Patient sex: M
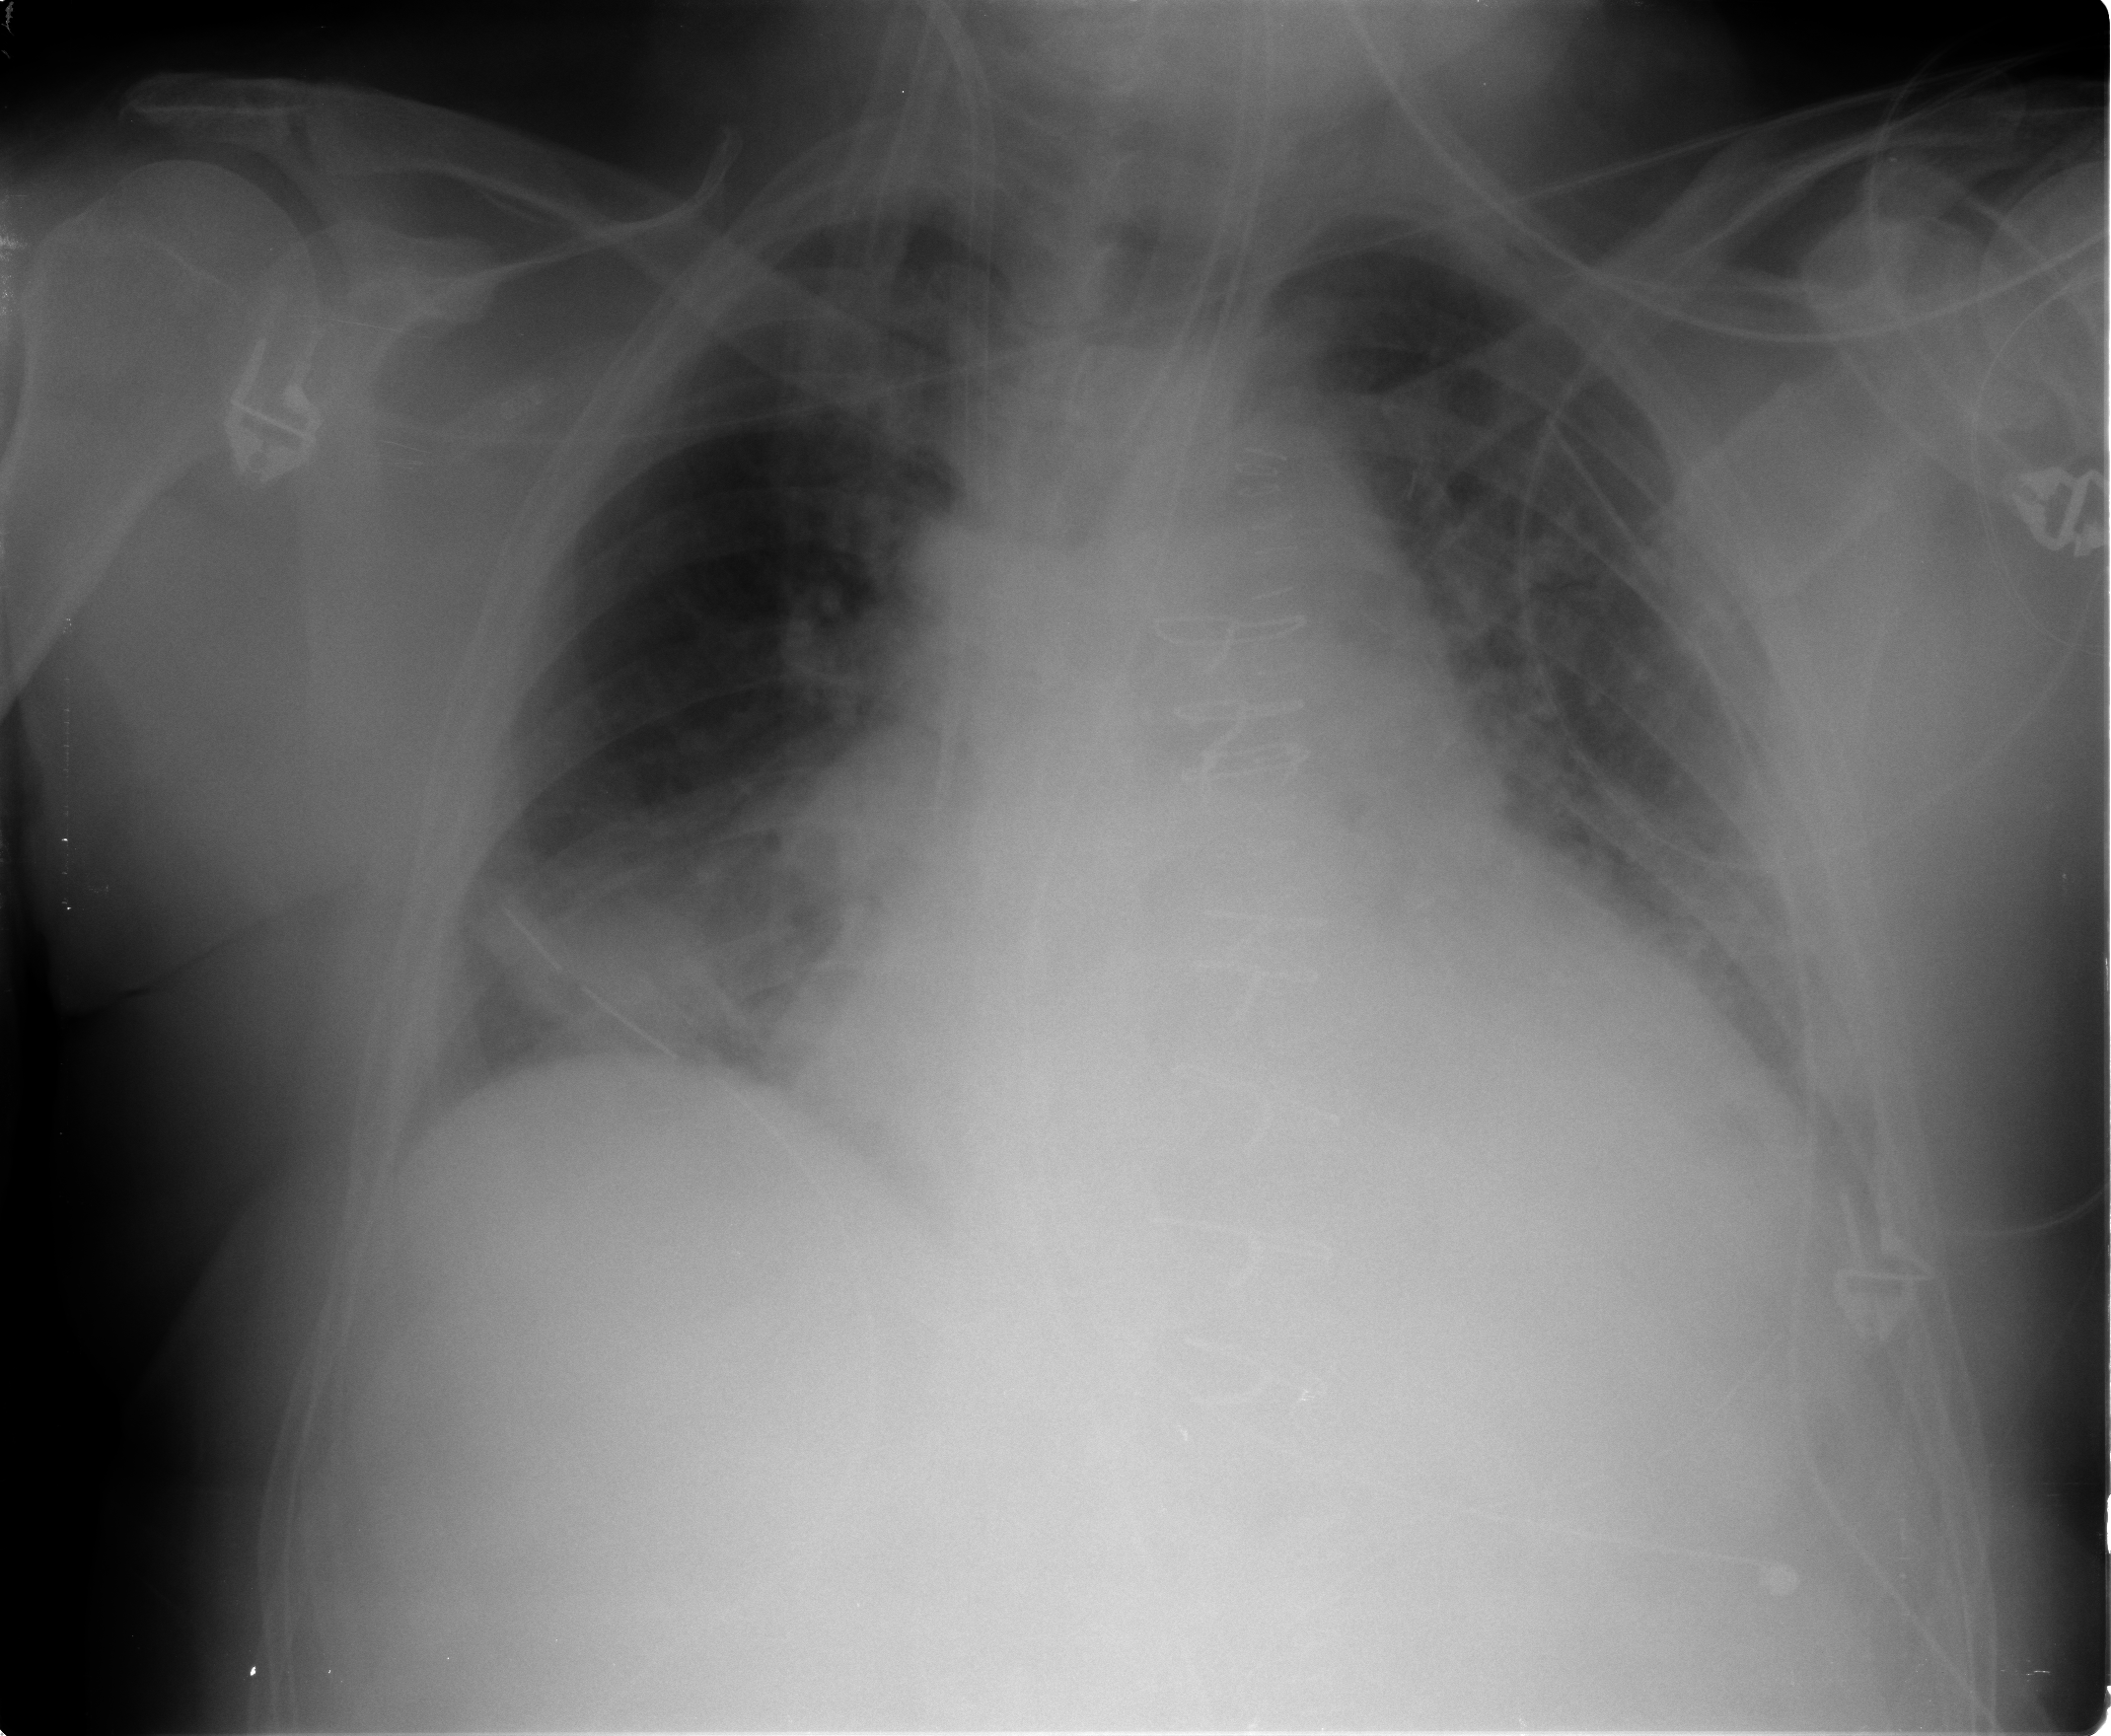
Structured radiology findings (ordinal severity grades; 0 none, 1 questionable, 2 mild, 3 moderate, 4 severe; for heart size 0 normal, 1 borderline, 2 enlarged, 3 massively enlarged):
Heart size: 2
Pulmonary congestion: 2
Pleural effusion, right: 0
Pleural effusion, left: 0
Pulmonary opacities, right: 2
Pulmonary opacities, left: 0
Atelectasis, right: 2
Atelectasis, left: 2